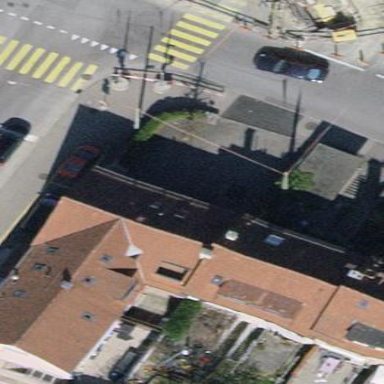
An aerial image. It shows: Building with tile roof.